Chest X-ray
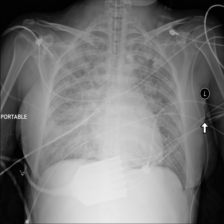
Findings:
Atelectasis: negative
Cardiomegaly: negative
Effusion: negative
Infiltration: positive
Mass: negative
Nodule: negative
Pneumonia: negative
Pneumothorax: negative
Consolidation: negative
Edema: negative
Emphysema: negative
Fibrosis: negative
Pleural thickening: negative
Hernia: negative